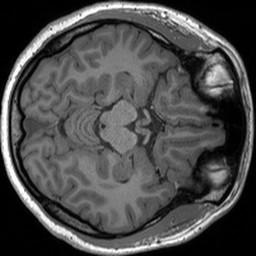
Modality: T1w
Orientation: axial
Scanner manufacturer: siemens
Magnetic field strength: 3 T
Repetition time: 1.54 s
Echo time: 0.00234 s